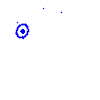
Particle: electron